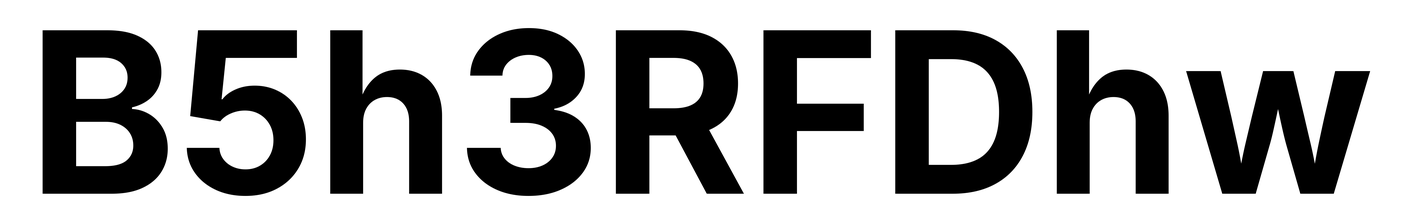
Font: Inter_Bold